Question: Assuming a noiseless AR(1) process 'y(t)= a*y(t-1)' . I have following conceptual questions and shall be glad for the clarification.
Q1 - Discrepancy between mathematical formulation and implementation - The mathematical formulation of AR model is in the form of 'y(t) = - summmation over i=1 to p[a*y(t-p)] + eta(t)' where p=model order and 'eta(t)' is a white gaussian noise. But when estimating coefficients using any method like 'arburg()' or the least square, we simply call that function. I do not know if a white gaussian noise is implicitly added. Then, when we resolve the AR equation with the estimated coefficients, I have seen that the negative sign is not considered nor the noise term added.
What is the correct representation of AR model and how do I find the average coefficients over k number of trials when I have only a single sample of 1000 data points?
Q2 - Coding problem in How to simulate fitted_data for k number of trials and then find the residuals - I fitted a data "data" generated from unknown system and obtained the coefficient by
'''
load('data.txt');
for trials = 1:10
model = ar(data,1,'ls');
original_data=data;
fitted_data(i)=coeff1*data(i-1); % **OR**
data(i)=coeff1*data(i-1);
fitted_data=data;
residual= original_data - fitted_data;
plot(original_data,'r'); hold on; plot(fitted_data);
end
'''
When calculating residual is the fitted_data obtained as above by resolving the AR equation with the obtained coefficients? Matlab has a function for doing this but I wanted to make my own. So, after finding coefficients from the original data how do I resolve ? The coding above is incorrect. Attached is the plot of original data and the fitted_data.
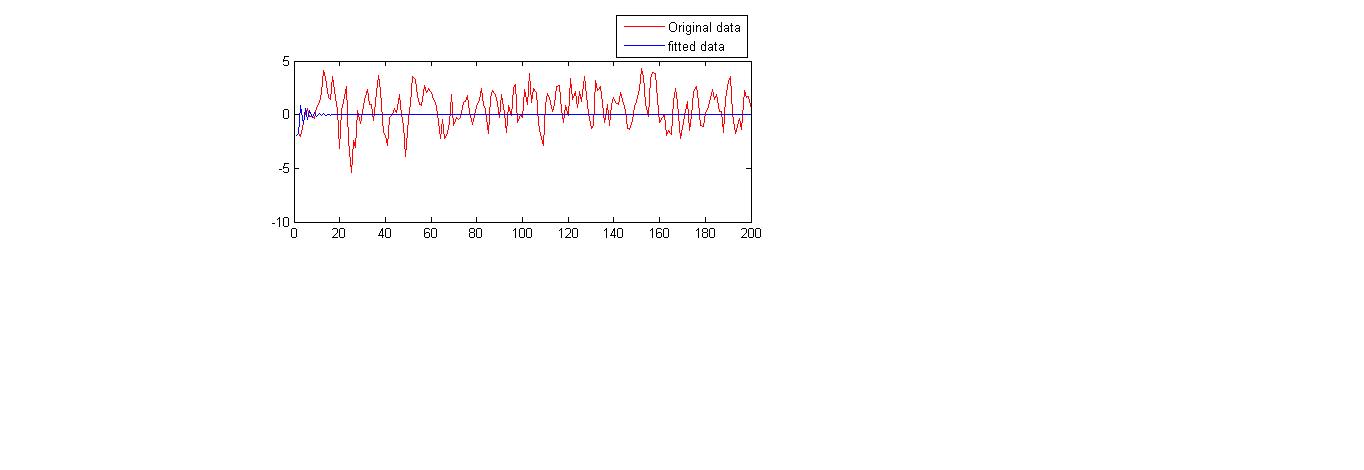
Answer: AR-type models can serve a number of purposes, including linear prediction, linear predictive coding, filtering noise. The eta(t) are not something we are interested in retaining, rather part of the point of the algorithms is to remove their influence to any extent possible by looking for persistent patterns in the data.
I have textbooks that, in the context of linear prediction, do not include the negative sign included in your expression prior to the sum. On the other hand Matlab's function 'lpc'does:
'''
Xp(n) = -A(2)*X(n-1) - A(3)*X(n-2) - ... - A(N+1)*X(n-N)
'''
I recommend you look at function 'lpc' if you haven't already, and at the <URL> from the documentation such as the following:
'''
randn('state',0);
noise = randn(50000,1); % Normalized white Gaussian noise
x = filter(1,[1 1/2 1/3 1/4],noise);
x = x(45904:50000);
% Compute the predictor coefficients, estimated signal, prediction error, and autocorrelation sequence of the prediction error:
p = lpc(x,3);
est_x = filter([0 -p(2:end)],1,x); % Estimated signal
e = x - est_x; % Prediction error
[acs,lags] = xcorr(e,'coeff'); % ACS of prediction error
'''
The estimated 'x' is computed as 'est_x'. Note how the example uses 'filter'. Quoting the matlab doc again, 'filter(b,a,x)' "is a "Direct Form II Transposed" implementation of the standard difference equation:
'''
a(1)*y(n) = b(1)*x(n) + b(2)*x(n-1) + ... + b(nb+1)*x(n-nb)
- a(2)*y(n-1) - ... - a(na+1)*y(n-na)
'''
which means that in the prior example 'est_x(n)' is computed as
'''
est_x(n) = -p(2)*x(n-1) -p(3)*x(n-2) -p(4)*x(n-3)
'''
which is what you expect!
As regards the function 'ar', the matlab <URL> explains that the output coefficients have the same meaning as in the lp scenario discussed above.
The right way to evaluate the output of the AR model is to compute
'''
data_armod(i)= -coeff(2)*data(i-1) -coeff(3)*data(i-2) -coeff(4)*data(i-3)
'''
where coeff is the coefficient matrix returned with
'''
model = ar(data,3,'ls');
coeff = model.a;
'''